Field crop: maize
Growth stage: 2
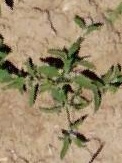
Species: atriplex